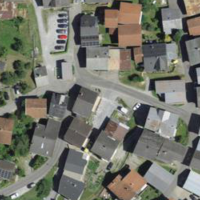
EUNIS habitat code: 54
Species observed at this site:
Vicia sepium
Saxifraga rotundifolia